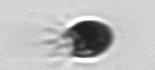
Label: Balanion